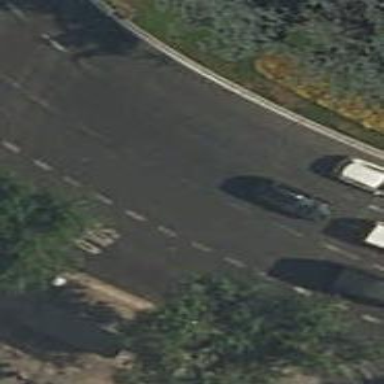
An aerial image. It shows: Secondary road with asphalt surface.